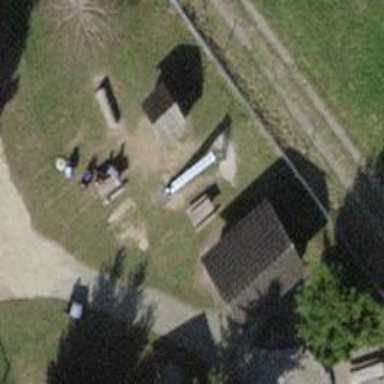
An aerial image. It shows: Playground area for leisure activities on the land.